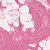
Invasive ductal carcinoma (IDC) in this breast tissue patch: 0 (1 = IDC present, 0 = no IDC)